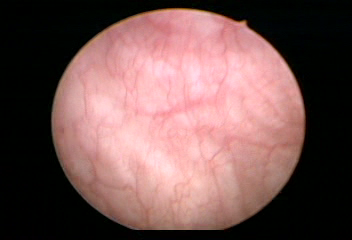
Modality: WLC
Class: Normal mucosa
Bladder cancer association: No